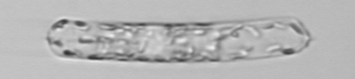
Label: Guinardia_striata